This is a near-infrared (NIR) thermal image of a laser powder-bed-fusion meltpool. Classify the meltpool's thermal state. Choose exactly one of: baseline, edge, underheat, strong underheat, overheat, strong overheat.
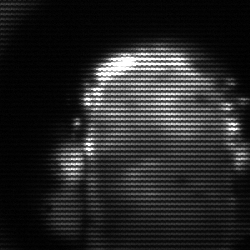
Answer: baseline